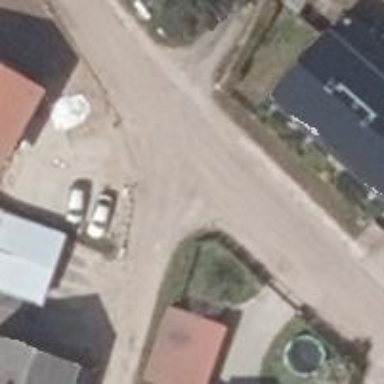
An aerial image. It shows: Residential road with compacted surface.